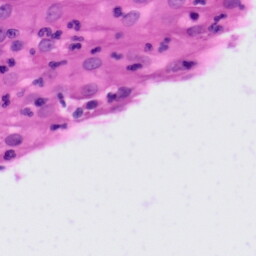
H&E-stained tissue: Tonsil